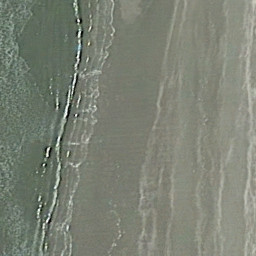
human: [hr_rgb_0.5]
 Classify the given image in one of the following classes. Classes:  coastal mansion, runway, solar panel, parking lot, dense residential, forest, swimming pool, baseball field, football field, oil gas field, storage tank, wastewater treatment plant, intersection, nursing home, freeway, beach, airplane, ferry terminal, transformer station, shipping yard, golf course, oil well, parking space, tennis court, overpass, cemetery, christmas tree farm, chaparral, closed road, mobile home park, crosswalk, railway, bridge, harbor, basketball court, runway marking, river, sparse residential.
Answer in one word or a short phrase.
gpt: beach